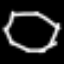
Label: octagon